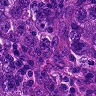
Metastatic tissue present: yes